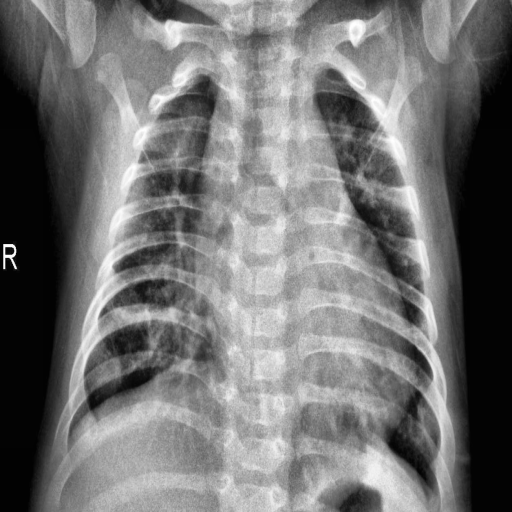
Finding: PNEUMONIA